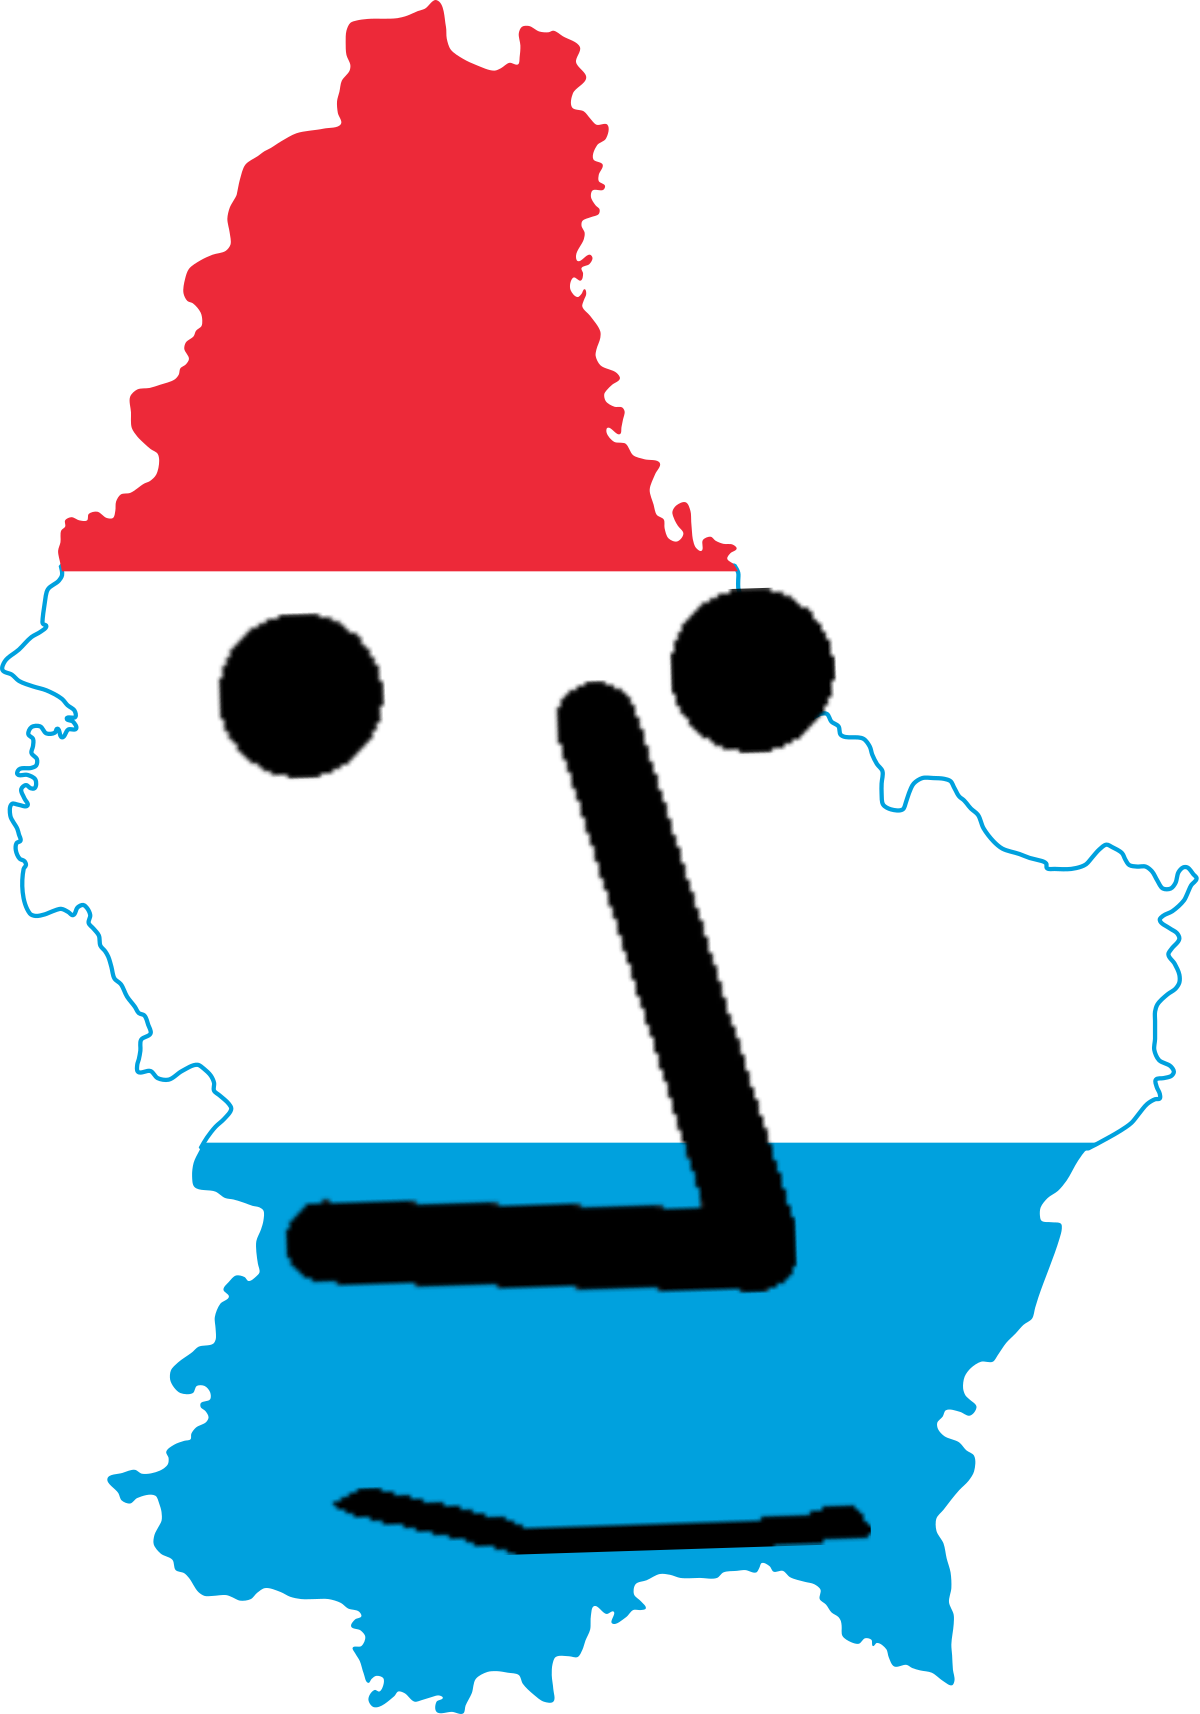
Label: 5_NPC